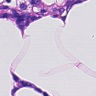
Metastatic tissue present: no